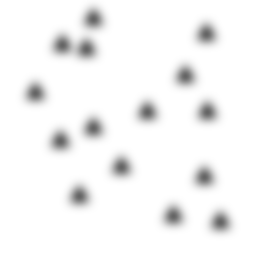
Squares: 0
Triangles: 15
Stars: 0
Total shapes: 15